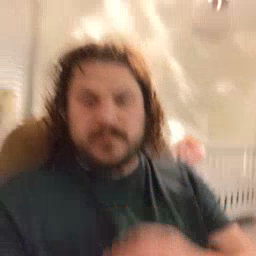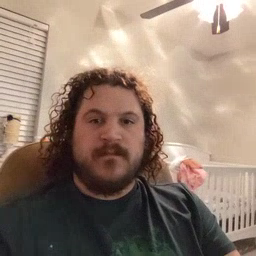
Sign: kitty